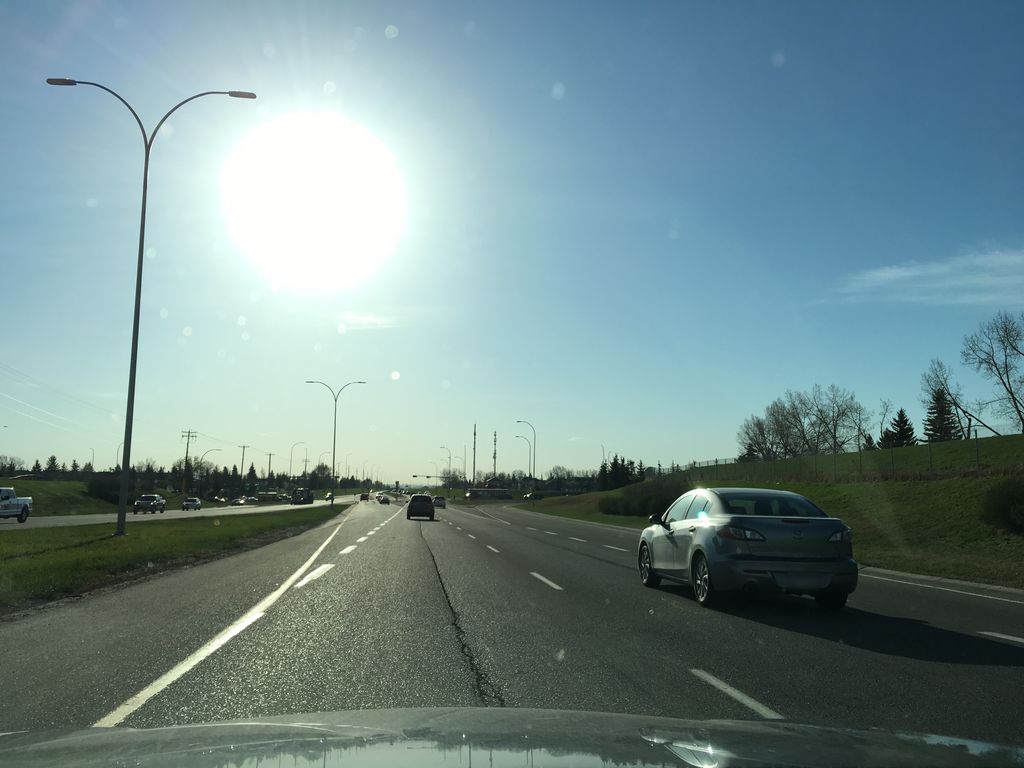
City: calgary